Question: My idea was to store this large data inside an array an store it to my database. But in my recent post here, i found out that it is not a good practice to store arrays in SQL databases. I have here a sample table:

What i did was:
'''
$test = array
(
array($name[0],$age[0],$bday[0]),
array($name[1],$age[1],$bday[1]),
array($name[2],$age[2],$bday[2])
);
'''
Note: My original table is way too large and is completely in different scale. But i think it has the same way in storing it to DB. Im using MVC CodeIgniter (PHP, PostgreSQL DB). I really need this. I need Help.
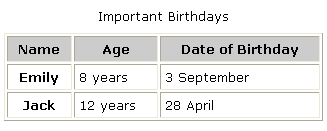
Answer: Look into how database export looks like and let yourself inspire with it. Basically you want to build one INSERT statement containing as much data as possible and send it into db. Based on database timeouts and other variables you may need to split it into smaller ones.